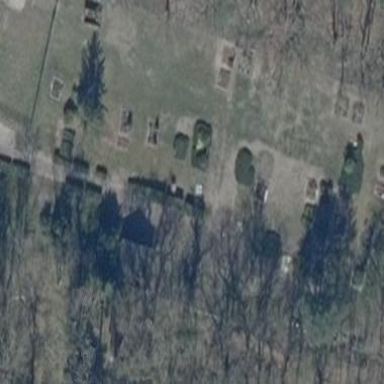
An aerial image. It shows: Cemetery.